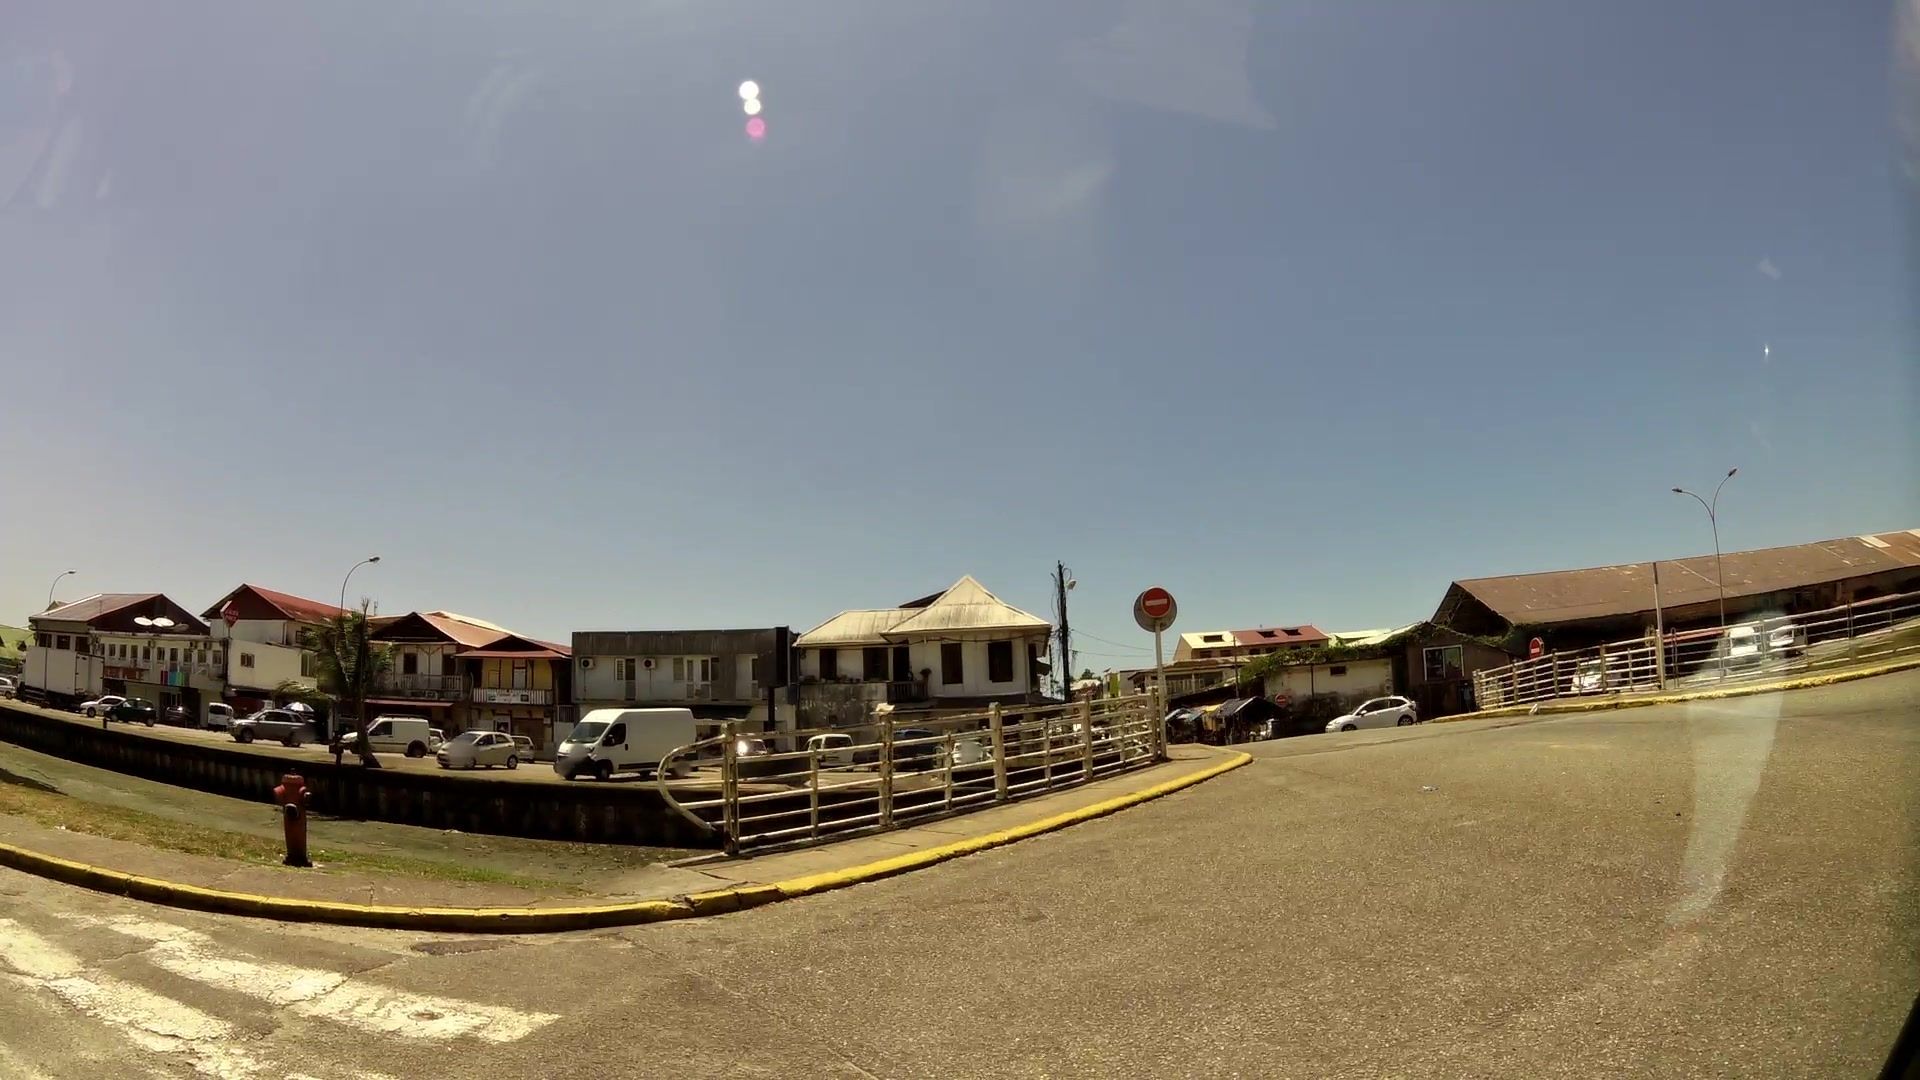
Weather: clear
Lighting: day
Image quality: good
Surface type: driving surface
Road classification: tertiary
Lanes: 2.0
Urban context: urban centre
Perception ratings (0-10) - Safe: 4.85, Lively: 7.4, Beautiful: 4.01, Boring: 7.21, Depressing: 8.36, Wealthy: 2.91